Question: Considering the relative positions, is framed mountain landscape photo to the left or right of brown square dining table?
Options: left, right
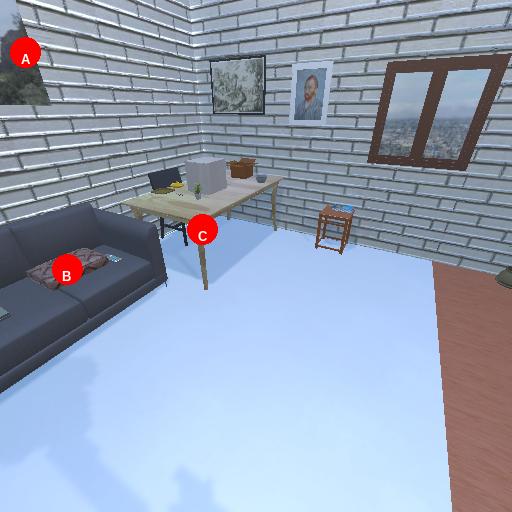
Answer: left